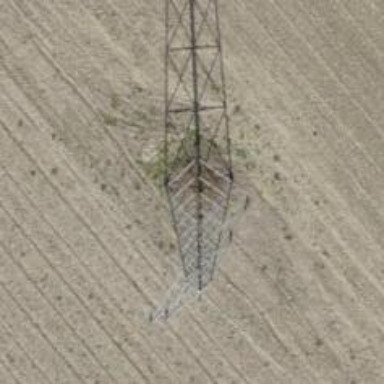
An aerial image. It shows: Power tower.